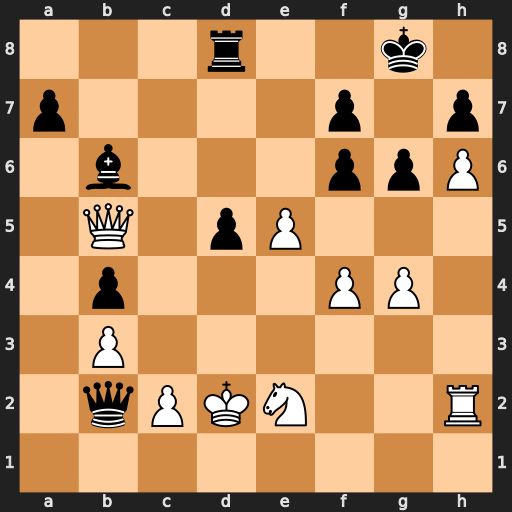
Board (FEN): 3r2k1/p4p1p/1b3ppP/1Q1pP3/1p3PP1/1P6/1qPKN2R/8
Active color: w
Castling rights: -
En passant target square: -
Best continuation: Qc6 fxe5 Qf6 Be3+ Kxe3 exf4+ Qxf4